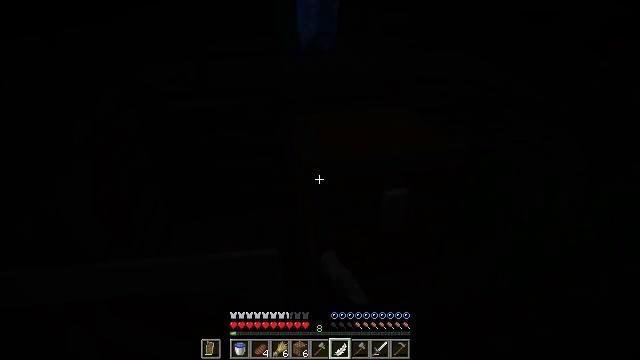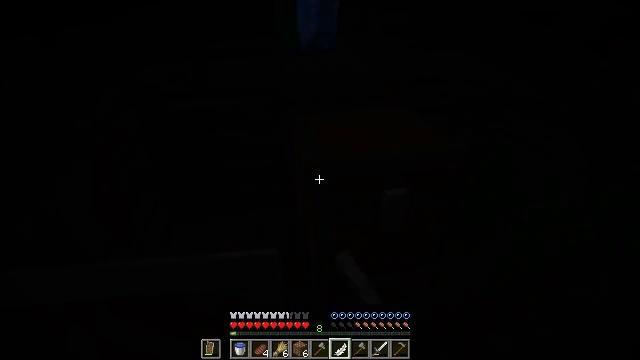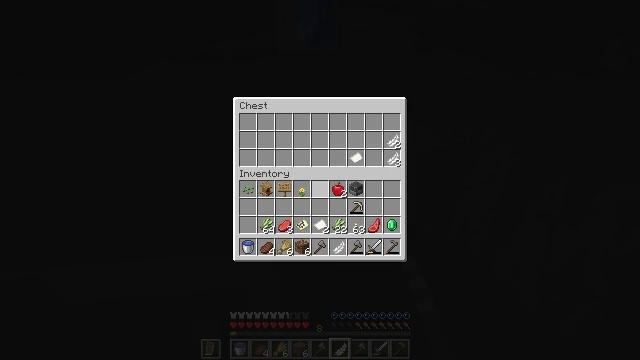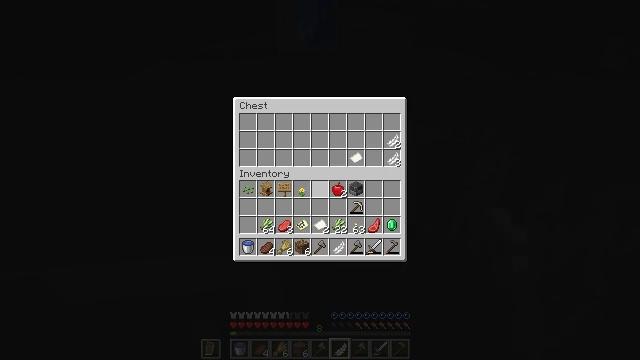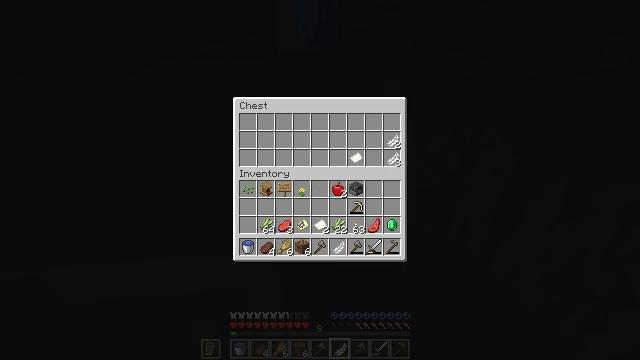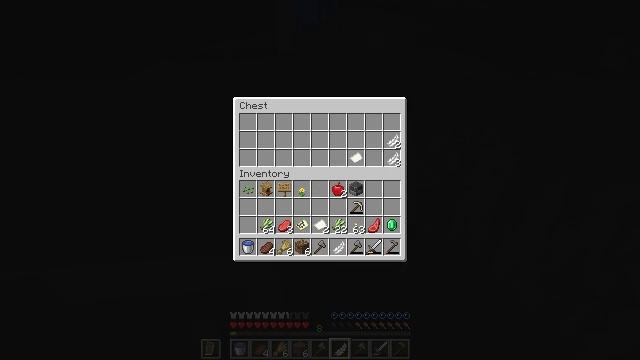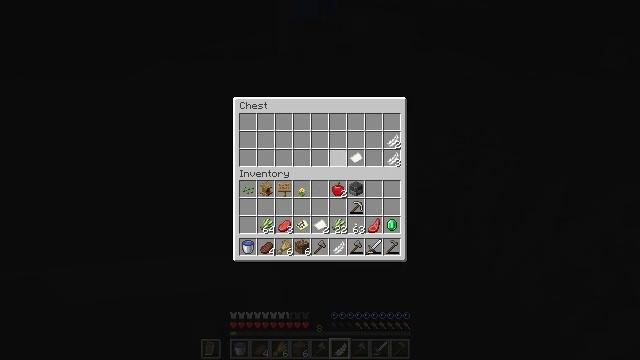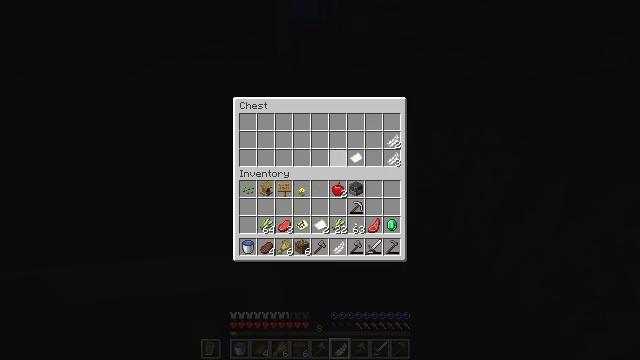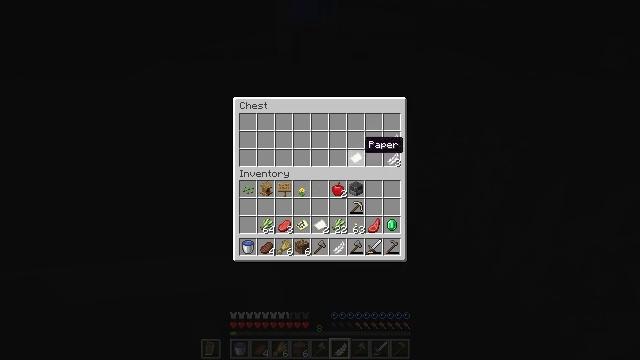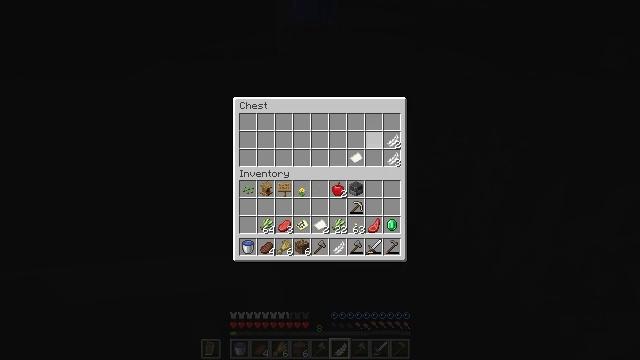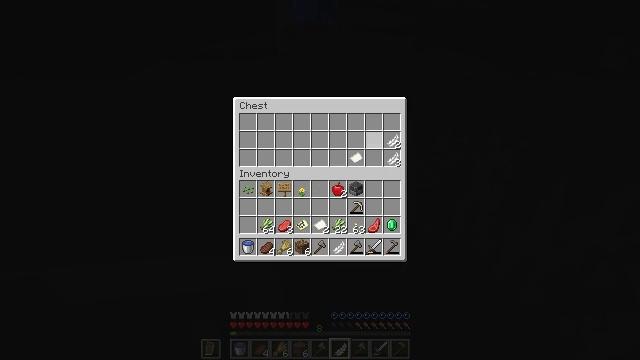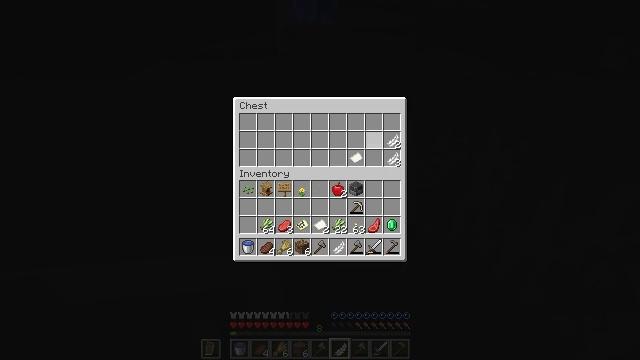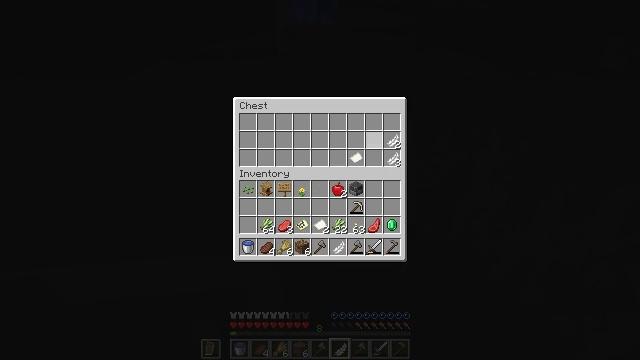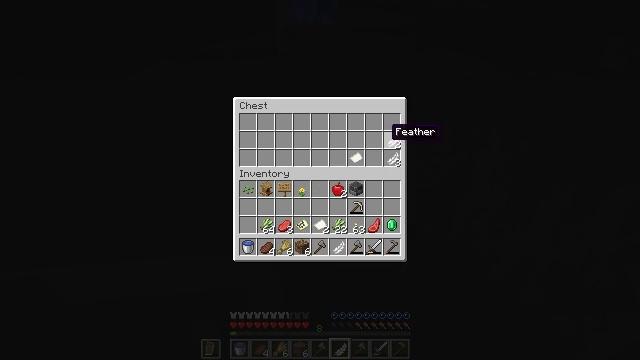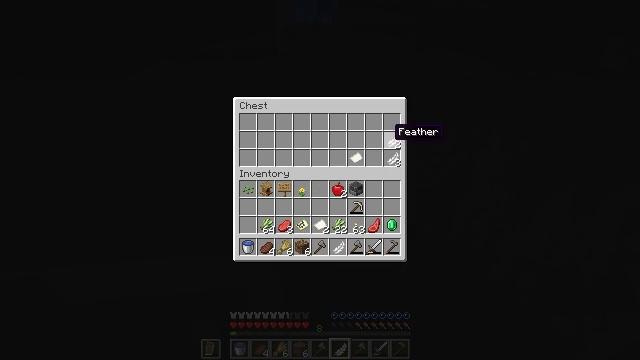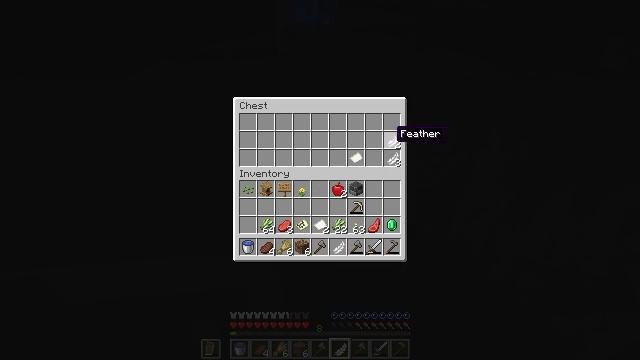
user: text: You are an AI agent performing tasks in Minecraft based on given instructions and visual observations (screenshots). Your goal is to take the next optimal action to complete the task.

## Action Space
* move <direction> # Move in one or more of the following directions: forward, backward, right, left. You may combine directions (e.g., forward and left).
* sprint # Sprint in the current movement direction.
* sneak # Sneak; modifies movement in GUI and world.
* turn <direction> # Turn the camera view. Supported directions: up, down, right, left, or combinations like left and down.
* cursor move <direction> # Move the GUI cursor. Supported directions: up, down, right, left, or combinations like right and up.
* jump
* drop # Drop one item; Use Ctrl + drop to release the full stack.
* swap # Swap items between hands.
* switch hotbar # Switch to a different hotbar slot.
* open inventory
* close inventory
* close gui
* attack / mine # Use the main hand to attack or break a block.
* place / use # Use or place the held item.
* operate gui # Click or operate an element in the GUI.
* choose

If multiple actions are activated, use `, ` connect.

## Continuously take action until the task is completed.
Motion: motion action
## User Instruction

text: Attack the oak door to gather it.
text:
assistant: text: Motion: no_op
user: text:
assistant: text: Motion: no_op
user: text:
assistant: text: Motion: no_op
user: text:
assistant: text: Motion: no_op
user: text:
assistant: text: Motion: no_op
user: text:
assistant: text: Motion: turn right and up
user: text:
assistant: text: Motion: sneak, turn right
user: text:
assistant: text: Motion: sneak, turn right and up
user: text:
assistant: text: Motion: sneak, turn right
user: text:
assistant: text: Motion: sneak
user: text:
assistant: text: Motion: sneak
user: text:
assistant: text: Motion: sneak
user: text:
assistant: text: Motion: sneak
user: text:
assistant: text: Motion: sneak
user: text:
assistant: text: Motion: sneak
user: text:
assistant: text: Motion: sneak
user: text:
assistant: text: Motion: sneak
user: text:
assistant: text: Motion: sneak
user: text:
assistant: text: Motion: sneak
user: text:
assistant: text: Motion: sneak
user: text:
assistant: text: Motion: sneak
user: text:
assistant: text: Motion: sneak, use / place
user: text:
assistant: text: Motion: sneak, use / place
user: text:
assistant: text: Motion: sneak, use / place
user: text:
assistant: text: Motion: sneak
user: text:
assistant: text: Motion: sneak
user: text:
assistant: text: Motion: sneak
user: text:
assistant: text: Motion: sneak, use / place
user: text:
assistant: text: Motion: sneak, use / place
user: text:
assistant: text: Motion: sneak, use / place